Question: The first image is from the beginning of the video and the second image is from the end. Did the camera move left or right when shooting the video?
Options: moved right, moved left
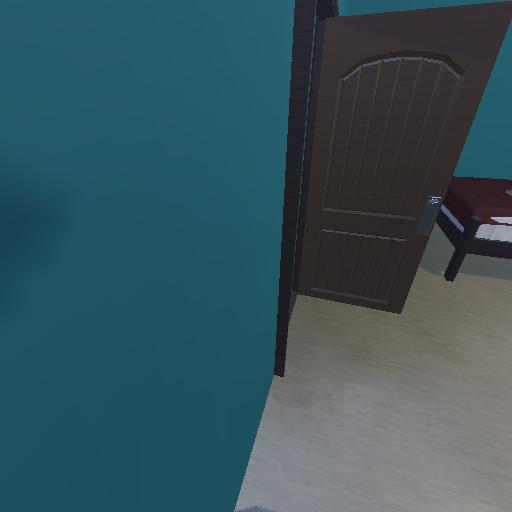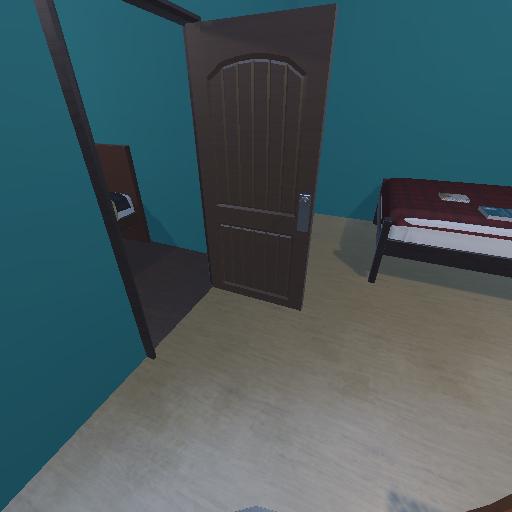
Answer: moved right